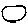
Label: circle